Question: in this image (taken from web) that summarizes what i want to achieve in my Android app, but i have some problems.

Basically when the user has the smartphone in position 1 (bottom) the phone change activity, and when the smartphone position in the 2, another activity should be active in the screen.
This is the class i use for the gyroscope and it works good, but if i try to start an Intent after the "orient.setText()" it doesn't work.
Hope that someone can help me.
'''
package com.orientation;
import android.app.Activity;
import android.content.Intent;
import android.hardware.Sensor;
import android.hardware.SensorEvent;
import android.hardware.SensorEventListener;
import android.hardware.SensorManager;
import android.os.Bundle;
import android.widget.TextView;
import java.util.List;
public class Orientation extends Activity {
private TextView orient;
private Sensor sensor;
@Override
public void onCreate(Bundle savedInstanceState) {
super.onCreate(savedInstanceState);
setContentView(R.layout.main);
orient = (TextView) findViewById(R.id.orient);
SensorManager sensorManager = (SensorManager) getSystemService(SENSOR_SERVICE);
List<android.hardware.Sensor> sensorList = sensorManager.getSensorList(Sensor.TYPE_GYROSCOPE);
if (sensorList.size() > 0) {
sensor = sensorList.get(0);
} else {
orient.setText("Orientation sensor not present");
}
sensorManager.registerListener(orientationListener, sensor, 0, null);
}
private SensorEventListener orientationListener = new SensorEventListener() {
@Override
public void onAccuracyChanged(Sensor arg0, int arg1) {
}
@Override
public void onSensorChanged(SensorEvent sensorEvent) {
if (sensorEvent.sensor.getType() == Sensor.TYPE_GYROSCOPE) {
float azimuth = sensorEvent.values[0]*180/Math.PI;
float pitch = sensorEvent.values[1]*180/Math.PI;
float roll = sensorEvent.values[2]*180/Math.PI;
if (pitch < -45 && pitch > -135) {
orient.setText("Top side of the phone is Up!");
Intent top = new Intent(Orientation.this, ActivityA.class);
startActivity(top);
} else if (pitch > 0 && pitch < 135) {
orient.setText("Bottom side of the phone is Up!");
Intent bottom= new Intent(Orientation.this, ActivityB.class);
startActivity(bottom);
} else if (roll > 45) {
orient.setText("Right side of the phone is Up!");
} else if (roll < -45) {
orient.setText("Left side of the phone is Up!");
}
}
}
};
}
'''
This is my Manifest:
'''
<?xml version="1.0" encoding="utf-8"?>
<manifest xmlns:android="http://schemas.android.com/apk/res/android"
package="com.orientation"
android:versionCode="1"
android:versionName="1.0" >
<uses-permission android:name="android.permission.WRITE_EXTERNAL_STORAGE" />
<uses-permission android:name="android.permission.READ_PHONE_STATE" />
<uses-permission android:name="android.permission.READ_EXTERNAL_STORAGE"/>
<application
android:icon="@drawable/icon"
android:label="@string/app_name" >
<activity
android:name=".Orientation"
android:label="@string/app_name" >
<intent-filter>
<action android:name="android.intent.action.MAIN" />
<category android:name="android.intent.category.LAUNCHER" />
</intent-filter>
</activity>
<activity
android:name=".ActivityB"
android:label="@string/title_activity_b" />
<activity
android:name=".ActivityA"
android:label="@string/title_activity_a" >
</activity>
</application>
</manifest>
'''
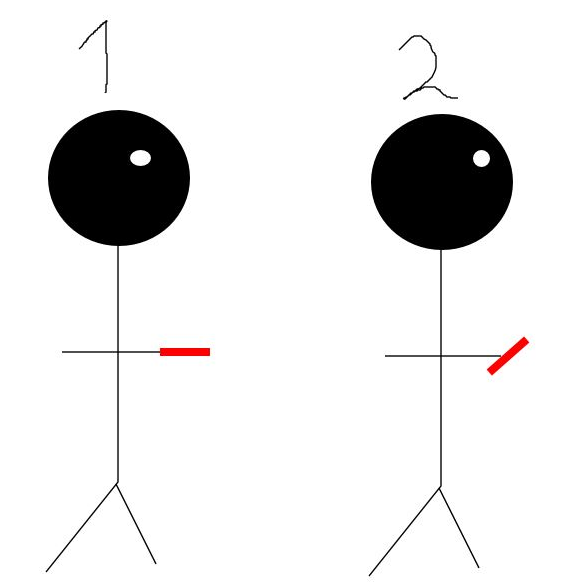
Answer: First of all the TYPE_GYROSCOPE return angles are Radian angles, use:
'''
float azimuth = sensorEvent.values[0]*180/Math.PI;
float pitch = sensorEvent.values[1]*180/Math.PI;
float roll = sensorEvent.values[2]*180/Math.PI;
'''
Second,
You do not start 'Activity' as i can see, just trying to set text.
Edit:
If that is your indicator for phone's orientation , make an Intent at the right place:
'''
package com.orientation;
import android.app.Activity;
import android.content.Intent;
import android.hardware.Sensor;
import android.hardware.SensorEvent;
import android.hardware.SensorEventListener;
import android.hardware.SensorManager;
import android.os.Bundle;
import android.widget.TextView;
import java.util.List;
public class Orientation extends Activity {
private TextView orient;
private Sensor sensor;
@Override
public void onCreate(Bundle savedInstanceState) {
super.onCreate(savedInstanceState);
setContentView(R.layout.main);
orient = (TextView) findViewById(R.id.orient);
SensorManager sensorManager = (SensorManager) getSystemService(SENSOR_SERVICE);
List<android.hardware.Sensor> sensorList = sensorManager.getSensorList(Sensor.TYPE_GYROSCOPE);
if (sensorList.size() > 0) {
sensor = sensorList.get(0);
} else {
orient.setText("Orientation sensor not present");
}
sensorManager.registerListener(orientationListener, sensor, 0, null);
}
private SensorEventListener orientationListener = new SensorEventListener() {
@Override
public void onAccuracyChanged(Sensor arg0, int arg1) {
}
@Override
public void onSensorChanged(SensorEvent sensorEvent) {
if (sensorEvent.sensor.getType() == Sensor.TYPE_GYROSCOPE) {
float azimuth = sensorEvent.values[0]*180/Math.PI;
float pitch = sensorEvent.values[1]*180/Math.PI;
float roll = sensorEvent.values[2]*180/Math.PI;
if (pitch < -45 && pitch > -135) {
orient.setText("Top side of the phone is Up!");
Intent top = new Intent(Orientation.this, <yourTopclass>.class);
startActivity(top);
} else if (pitch > 0 && pitch < 135) {
orient.setText("Bottom side of the phone is Up!");
Intent bottom= new Intent(Orientation.this, <yourBottomclass>.class);
startActivity(bottom);
} else if (roll > 45) {
orient.setText("Right side of the phone is Up!");
} else if (roll < -45) {
orient.setText("Left side of the phone is Up!");
}
}
}
};
}
'''